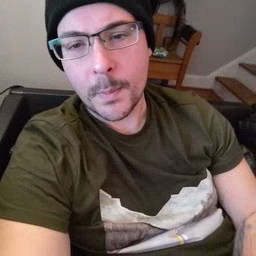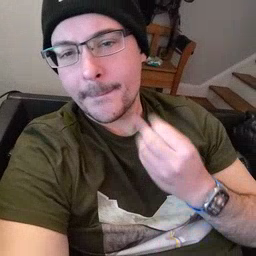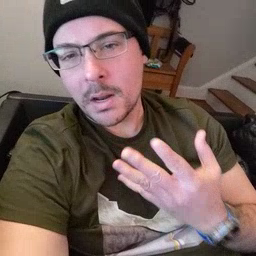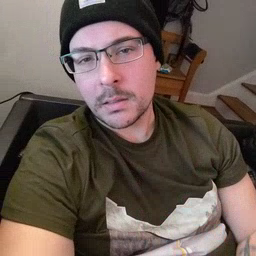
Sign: many